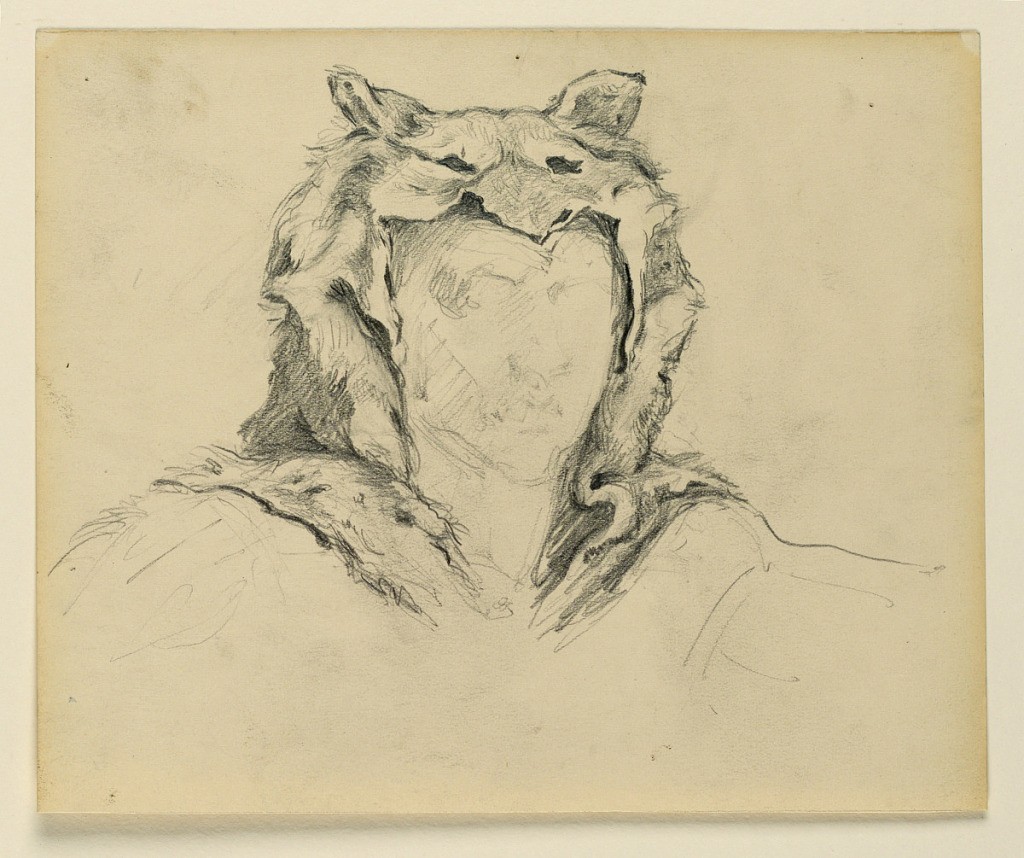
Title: Study for "Hunting," "The Progress of Civilization: Hunting, Herding, Agriculture" State Capitol, Des Moines, IA
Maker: Kenyon Cox, American, 1856–1919
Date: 1905–1906
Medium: Graphite on paper
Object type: Drawing
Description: Sketch of a male figure with an animal skin draped over his head.